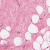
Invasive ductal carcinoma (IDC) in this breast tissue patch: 0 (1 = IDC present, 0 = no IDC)